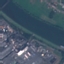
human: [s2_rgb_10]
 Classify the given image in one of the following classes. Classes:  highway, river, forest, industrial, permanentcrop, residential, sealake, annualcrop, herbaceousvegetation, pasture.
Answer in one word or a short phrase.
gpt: River